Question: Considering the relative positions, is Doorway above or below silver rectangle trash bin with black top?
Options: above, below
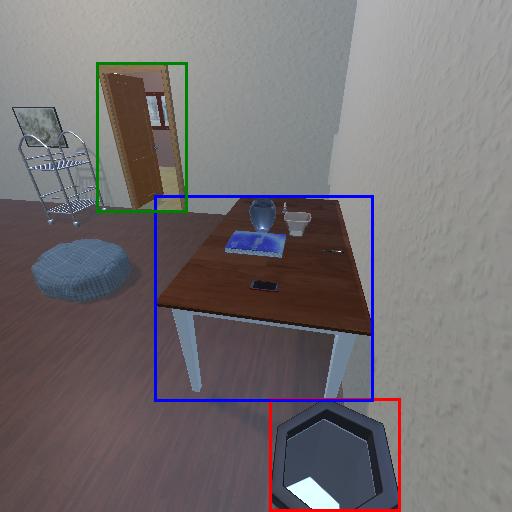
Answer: above